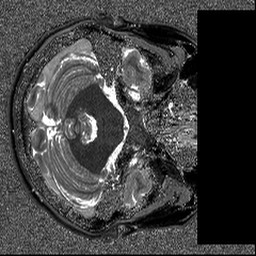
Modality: T1map
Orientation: axial
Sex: male